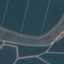
Land use / land cover class: River